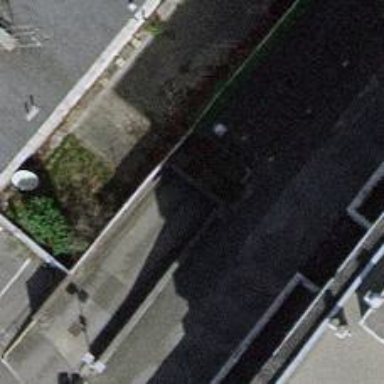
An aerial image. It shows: Parking entrance with concrete surface.